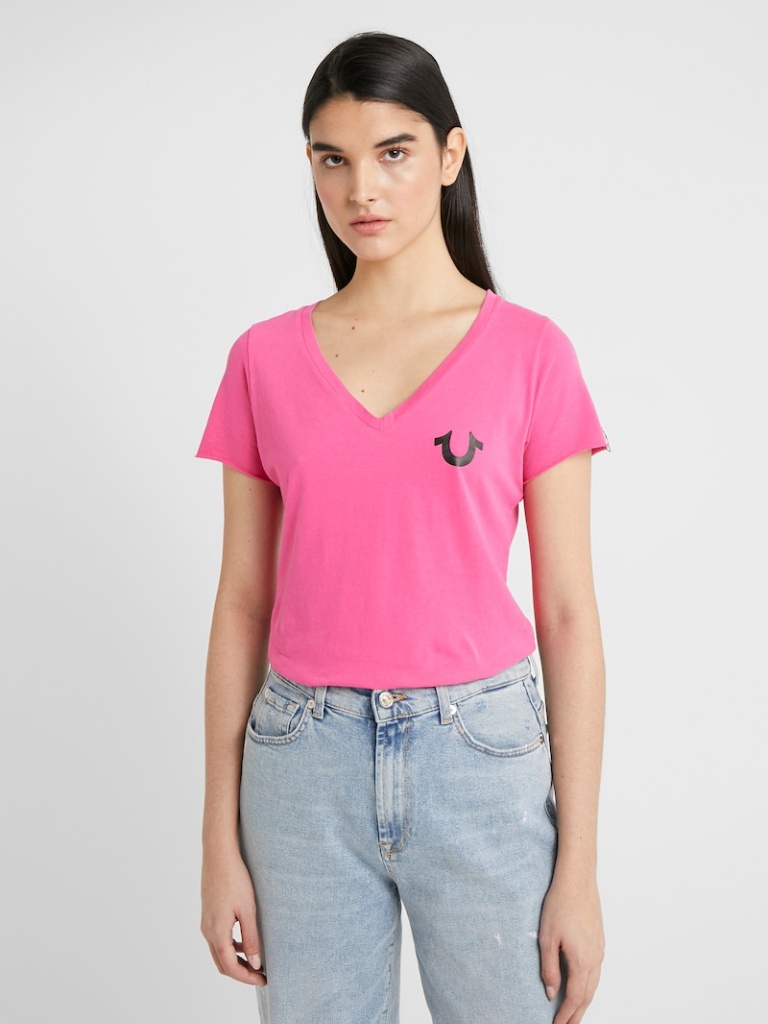
cotton relaxed short sleeve hip length Untucked v-neck t-shirt